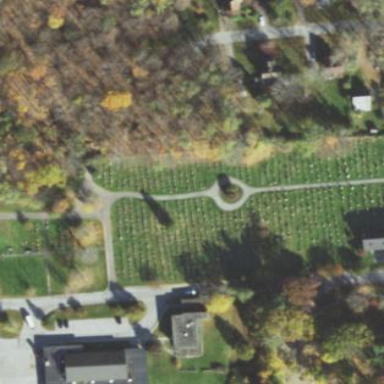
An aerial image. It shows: Cemetery.